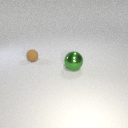
large green metal sphere to the right of small brown rubber sphere